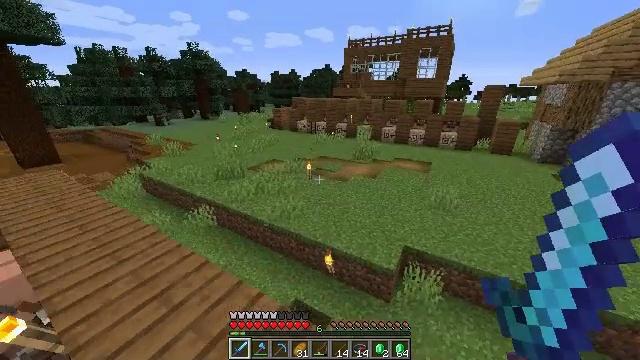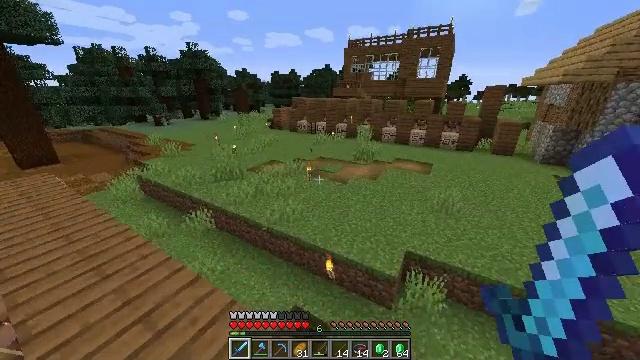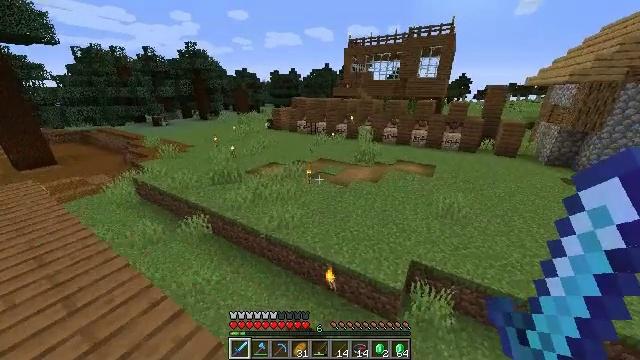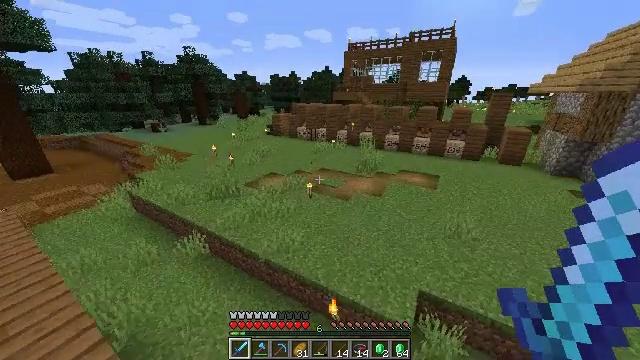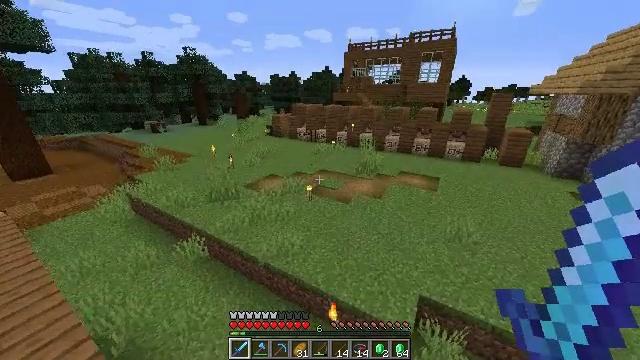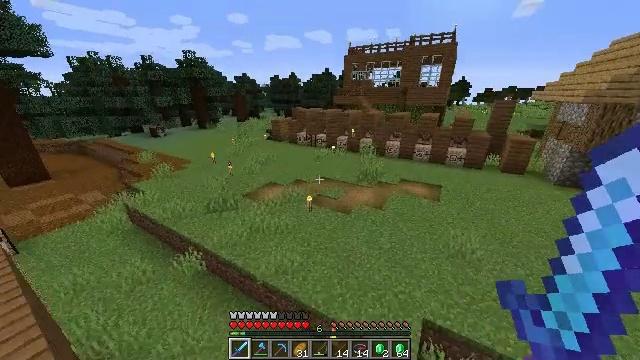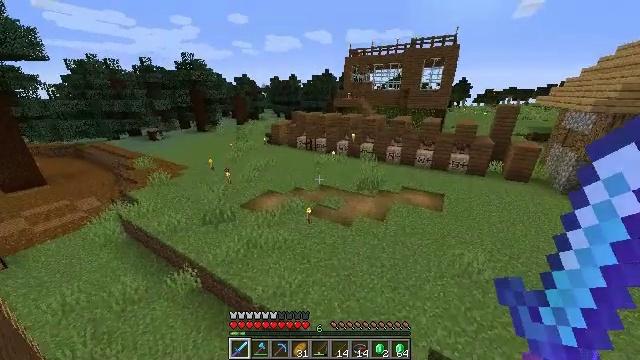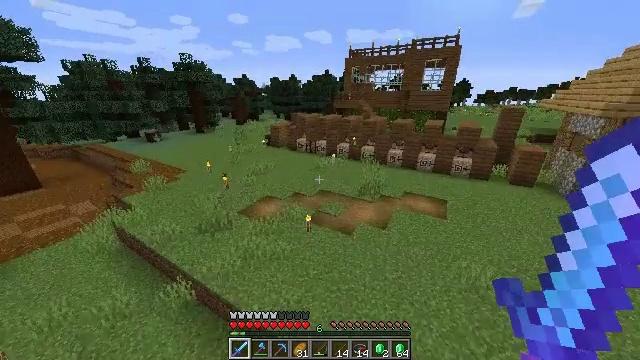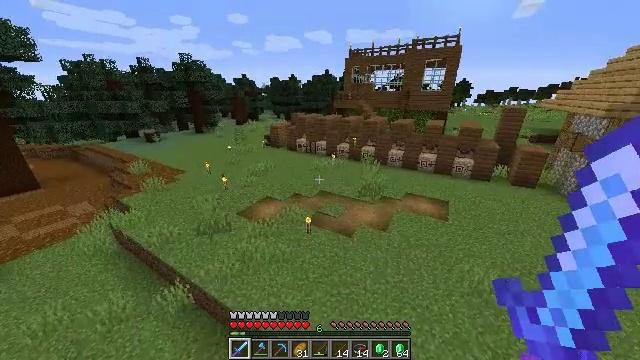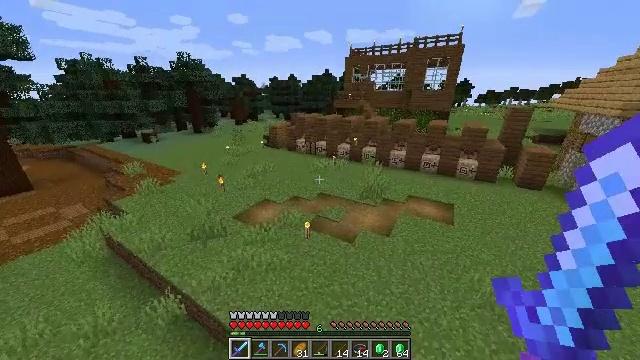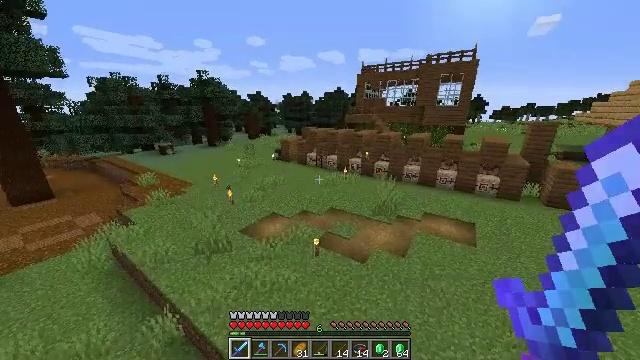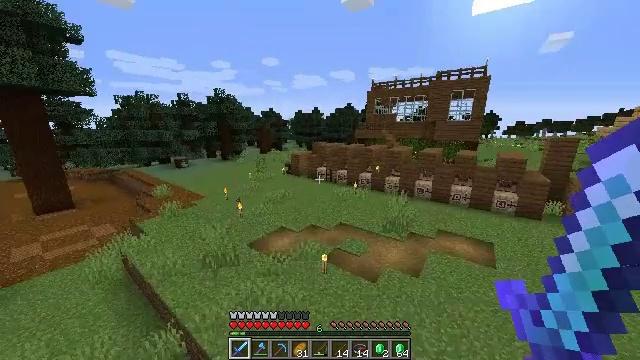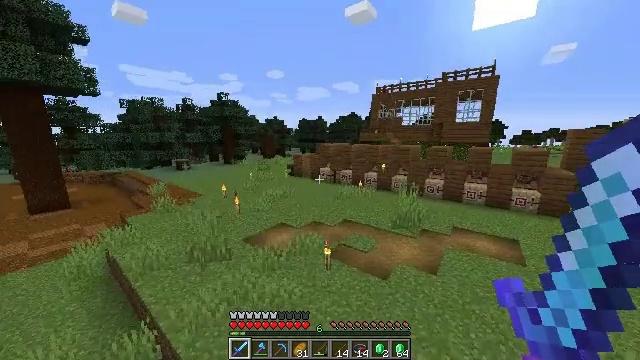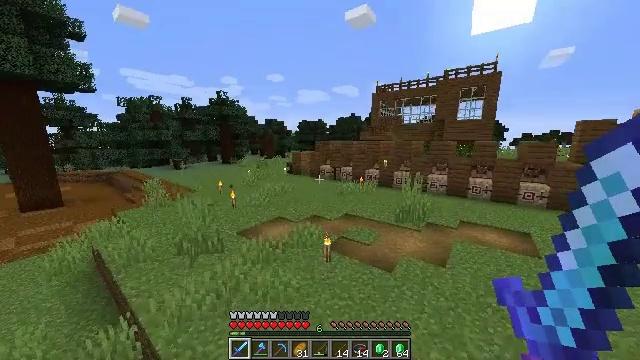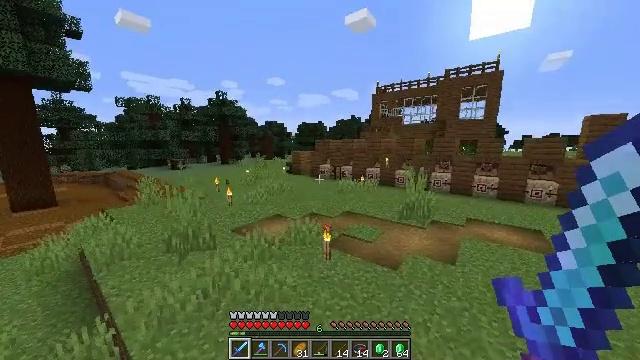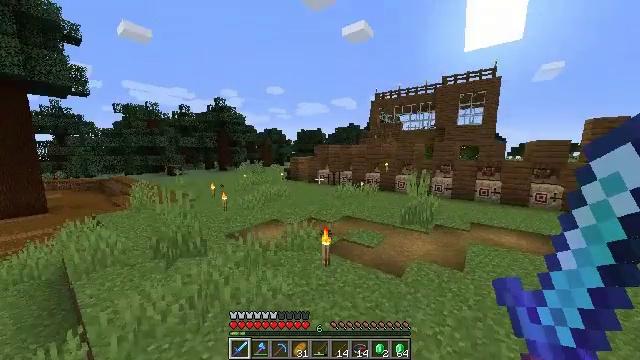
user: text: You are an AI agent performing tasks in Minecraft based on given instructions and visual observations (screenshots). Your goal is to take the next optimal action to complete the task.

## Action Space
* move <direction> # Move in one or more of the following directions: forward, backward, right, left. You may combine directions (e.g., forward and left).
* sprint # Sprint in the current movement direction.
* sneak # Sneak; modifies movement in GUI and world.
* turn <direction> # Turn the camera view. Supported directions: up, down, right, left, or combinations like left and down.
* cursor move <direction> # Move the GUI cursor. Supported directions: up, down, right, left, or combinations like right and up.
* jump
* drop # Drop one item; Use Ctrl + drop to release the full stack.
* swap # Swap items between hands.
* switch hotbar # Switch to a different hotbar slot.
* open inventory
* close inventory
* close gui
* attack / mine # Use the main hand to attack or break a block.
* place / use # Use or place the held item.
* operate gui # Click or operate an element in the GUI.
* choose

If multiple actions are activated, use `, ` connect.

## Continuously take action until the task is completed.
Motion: motion action
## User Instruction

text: Get arrows by crafting with flint, sticks, and feathers.
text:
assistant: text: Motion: move forward, sprint
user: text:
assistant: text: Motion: move forward, sprint
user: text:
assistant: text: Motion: move forward, sprint, jump
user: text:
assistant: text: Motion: move forward, sprint, jump
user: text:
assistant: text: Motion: move forward, sprint, jump
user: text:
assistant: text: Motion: move forward, sprint, jump
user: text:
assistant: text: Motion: move forward, sprint, jump
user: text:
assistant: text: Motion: move forward, sprint, jump
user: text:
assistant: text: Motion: move forward, sprint, jump
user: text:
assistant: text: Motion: move forward, sprint, turn left and up
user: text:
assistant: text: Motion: move forward, sprint, turn left and up, jump
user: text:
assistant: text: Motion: move forward, sprint, turn left and up, jump
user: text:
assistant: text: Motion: move forward, sprint, jump
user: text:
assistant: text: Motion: move forward, sprint, jump
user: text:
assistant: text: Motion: move forward, sprint, turn up, jump
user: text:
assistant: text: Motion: move forward, sprint, turn up, jump
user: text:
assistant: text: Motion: move forward, sprint, turn up, jump
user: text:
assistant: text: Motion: move forward, sprint, turn up, jump
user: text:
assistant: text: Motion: move forward, sprint, jump
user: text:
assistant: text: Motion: move forward, sprint, jump
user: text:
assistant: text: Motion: move forward, sprint
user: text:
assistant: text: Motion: move forward, sprint
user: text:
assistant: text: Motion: move forward, sprint
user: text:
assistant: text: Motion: move forward, sprint
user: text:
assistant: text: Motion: move forward, sprint
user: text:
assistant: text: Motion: move forward, sprint, turn right
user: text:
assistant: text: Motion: move forward, sprint, turn right
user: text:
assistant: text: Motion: move forward, sprint, turn right
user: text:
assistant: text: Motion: move forward, sprint
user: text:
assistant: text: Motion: move forward, sprint, turn right